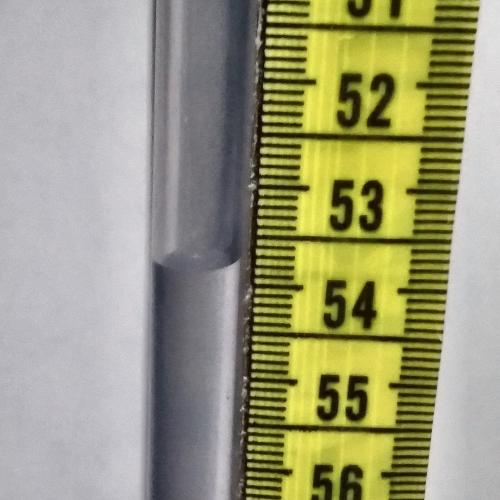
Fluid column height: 53.8 cm